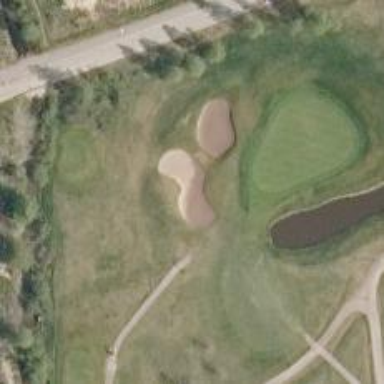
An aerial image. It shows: Golf fairway surrounded by grass.